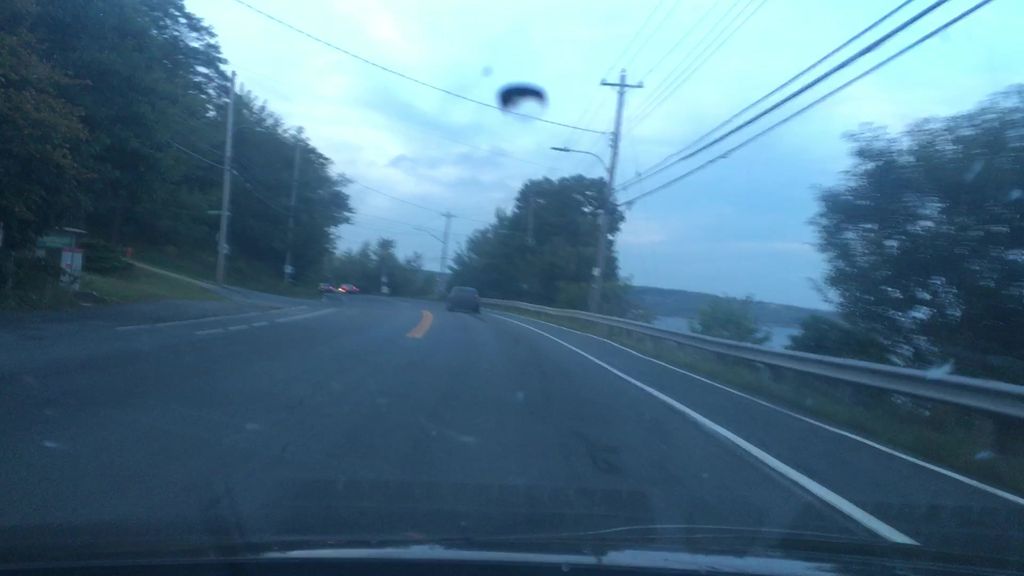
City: halifax